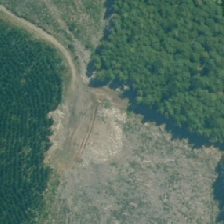
Land cover: harvested_forest